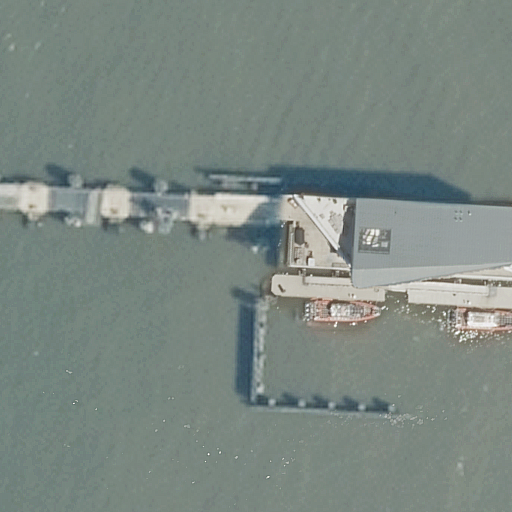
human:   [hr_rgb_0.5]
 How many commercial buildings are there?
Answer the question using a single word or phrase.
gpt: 0

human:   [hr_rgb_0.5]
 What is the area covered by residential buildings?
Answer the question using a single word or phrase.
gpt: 0m2

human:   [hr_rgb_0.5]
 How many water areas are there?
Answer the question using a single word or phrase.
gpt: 1

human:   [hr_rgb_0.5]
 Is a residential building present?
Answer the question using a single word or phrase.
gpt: no

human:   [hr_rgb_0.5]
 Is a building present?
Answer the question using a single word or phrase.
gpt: yes

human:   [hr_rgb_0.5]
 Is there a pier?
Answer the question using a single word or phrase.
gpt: yes

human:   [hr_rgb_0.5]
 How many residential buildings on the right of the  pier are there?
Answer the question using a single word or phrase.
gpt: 0

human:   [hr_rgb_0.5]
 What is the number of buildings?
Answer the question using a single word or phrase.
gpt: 1

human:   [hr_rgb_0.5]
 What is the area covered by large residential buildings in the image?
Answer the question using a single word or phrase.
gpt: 0m2

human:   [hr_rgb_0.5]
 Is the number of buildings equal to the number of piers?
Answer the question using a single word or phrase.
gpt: yes

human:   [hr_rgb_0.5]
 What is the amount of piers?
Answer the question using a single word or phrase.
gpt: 1

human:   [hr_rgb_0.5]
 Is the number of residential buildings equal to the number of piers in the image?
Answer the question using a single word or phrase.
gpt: no

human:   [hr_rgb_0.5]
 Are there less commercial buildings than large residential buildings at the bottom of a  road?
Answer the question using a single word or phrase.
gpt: no

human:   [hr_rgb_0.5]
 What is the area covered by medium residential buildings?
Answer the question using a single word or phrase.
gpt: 0m2

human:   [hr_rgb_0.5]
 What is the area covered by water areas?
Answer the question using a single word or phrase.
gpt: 9522m2

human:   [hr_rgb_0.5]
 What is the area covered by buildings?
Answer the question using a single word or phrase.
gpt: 10m2

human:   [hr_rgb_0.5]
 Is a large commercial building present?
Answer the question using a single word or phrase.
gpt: no

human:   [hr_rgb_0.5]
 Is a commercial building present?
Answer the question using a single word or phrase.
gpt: no

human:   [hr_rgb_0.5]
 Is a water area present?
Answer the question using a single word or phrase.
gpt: yes

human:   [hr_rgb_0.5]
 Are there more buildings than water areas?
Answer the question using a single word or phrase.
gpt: no

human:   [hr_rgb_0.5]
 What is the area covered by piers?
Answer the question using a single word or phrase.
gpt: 304m2

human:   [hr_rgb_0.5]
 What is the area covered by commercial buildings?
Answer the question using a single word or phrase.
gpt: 0m2

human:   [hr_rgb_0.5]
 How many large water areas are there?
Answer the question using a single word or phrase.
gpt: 1

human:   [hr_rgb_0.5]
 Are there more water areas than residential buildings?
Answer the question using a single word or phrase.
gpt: yes

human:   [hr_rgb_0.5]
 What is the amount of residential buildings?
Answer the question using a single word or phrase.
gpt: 0

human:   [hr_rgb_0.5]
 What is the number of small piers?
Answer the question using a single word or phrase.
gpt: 0

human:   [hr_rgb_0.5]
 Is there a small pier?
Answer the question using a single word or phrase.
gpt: no

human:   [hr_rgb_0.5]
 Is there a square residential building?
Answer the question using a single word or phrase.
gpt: no

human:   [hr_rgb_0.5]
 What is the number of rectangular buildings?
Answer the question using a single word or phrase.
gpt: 1

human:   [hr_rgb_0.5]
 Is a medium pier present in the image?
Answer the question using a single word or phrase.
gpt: yes

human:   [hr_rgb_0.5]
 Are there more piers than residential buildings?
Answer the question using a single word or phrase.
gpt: yes

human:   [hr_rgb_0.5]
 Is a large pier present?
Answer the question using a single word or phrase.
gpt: no

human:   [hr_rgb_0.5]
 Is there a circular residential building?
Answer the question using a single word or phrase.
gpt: no

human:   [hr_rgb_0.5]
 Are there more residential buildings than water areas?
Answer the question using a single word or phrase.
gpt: no

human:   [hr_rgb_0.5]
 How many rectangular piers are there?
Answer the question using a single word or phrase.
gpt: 1

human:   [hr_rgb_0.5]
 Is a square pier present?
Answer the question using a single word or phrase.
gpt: no

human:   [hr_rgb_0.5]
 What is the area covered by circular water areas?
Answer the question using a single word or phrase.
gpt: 0m2

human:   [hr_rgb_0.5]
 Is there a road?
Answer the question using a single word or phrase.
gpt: no

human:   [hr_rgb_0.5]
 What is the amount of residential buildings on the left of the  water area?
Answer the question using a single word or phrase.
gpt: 0

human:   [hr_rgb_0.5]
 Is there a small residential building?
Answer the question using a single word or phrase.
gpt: no

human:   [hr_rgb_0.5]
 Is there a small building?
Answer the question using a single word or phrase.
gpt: yes

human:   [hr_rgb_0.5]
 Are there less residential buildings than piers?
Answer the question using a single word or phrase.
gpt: yes

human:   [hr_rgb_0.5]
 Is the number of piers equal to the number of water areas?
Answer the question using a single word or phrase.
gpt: yes

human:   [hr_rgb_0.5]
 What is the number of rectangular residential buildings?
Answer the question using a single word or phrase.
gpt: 0

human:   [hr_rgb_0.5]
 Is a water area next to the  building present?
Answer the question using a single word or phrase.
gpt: yes

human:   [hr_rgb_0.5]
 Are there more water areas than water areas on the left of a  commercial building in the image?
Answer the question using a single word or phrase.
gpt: yes

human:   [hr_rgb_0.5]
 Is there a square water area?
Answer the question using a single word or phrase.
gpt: no

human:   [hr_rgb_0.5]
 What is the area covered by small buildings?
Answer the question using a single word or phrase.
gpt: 10m2

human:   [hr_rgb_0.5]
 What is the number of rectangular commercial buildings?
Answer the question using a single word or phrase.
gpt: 0

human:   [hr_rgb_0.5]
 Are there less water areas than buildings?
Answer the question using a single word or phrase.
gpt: no

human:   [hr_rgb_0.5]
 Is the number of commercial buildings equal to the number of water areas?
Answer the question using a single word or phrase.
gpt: no

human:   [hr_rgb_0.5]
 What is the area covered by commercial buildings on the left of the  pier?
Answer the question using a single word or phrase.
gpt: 0m2

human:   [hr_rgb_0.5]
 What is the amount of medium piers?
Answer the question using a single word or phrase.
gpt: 1

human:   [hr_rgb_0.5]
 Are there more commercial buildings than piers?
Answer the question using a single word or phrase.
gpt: no

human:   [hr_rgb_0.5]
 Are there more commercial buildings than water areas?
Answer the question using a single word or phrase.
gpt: no

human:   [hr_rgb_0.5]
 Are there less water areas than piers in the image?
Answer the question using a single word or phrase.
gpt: no

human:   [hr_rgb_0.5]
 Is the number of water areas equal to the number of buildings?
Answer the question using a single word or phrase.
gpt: yes

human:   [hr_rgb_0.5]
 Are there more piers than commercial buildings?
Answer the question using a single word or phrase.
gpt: yes

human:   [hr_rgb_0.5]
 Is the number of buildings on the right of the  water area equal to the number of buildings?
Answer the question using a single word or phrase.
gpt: yes

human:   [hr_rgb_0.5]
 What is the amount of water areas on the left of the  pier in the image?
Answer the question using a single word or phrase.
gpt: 1

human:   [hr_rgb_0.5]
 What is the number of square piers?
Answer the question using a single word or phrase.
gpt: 0

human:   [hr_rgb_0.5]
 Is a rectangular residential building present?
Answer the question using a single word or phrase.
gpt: no

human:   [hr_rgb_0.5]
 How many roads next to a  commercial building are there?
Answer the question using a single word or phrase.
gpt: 0

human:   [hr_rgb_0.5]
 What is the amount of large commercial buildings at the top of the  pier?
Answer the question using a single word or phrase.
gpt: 0